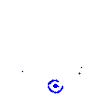
Particle: pion